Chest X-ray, AP view. Patient: 19 years old, sex M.
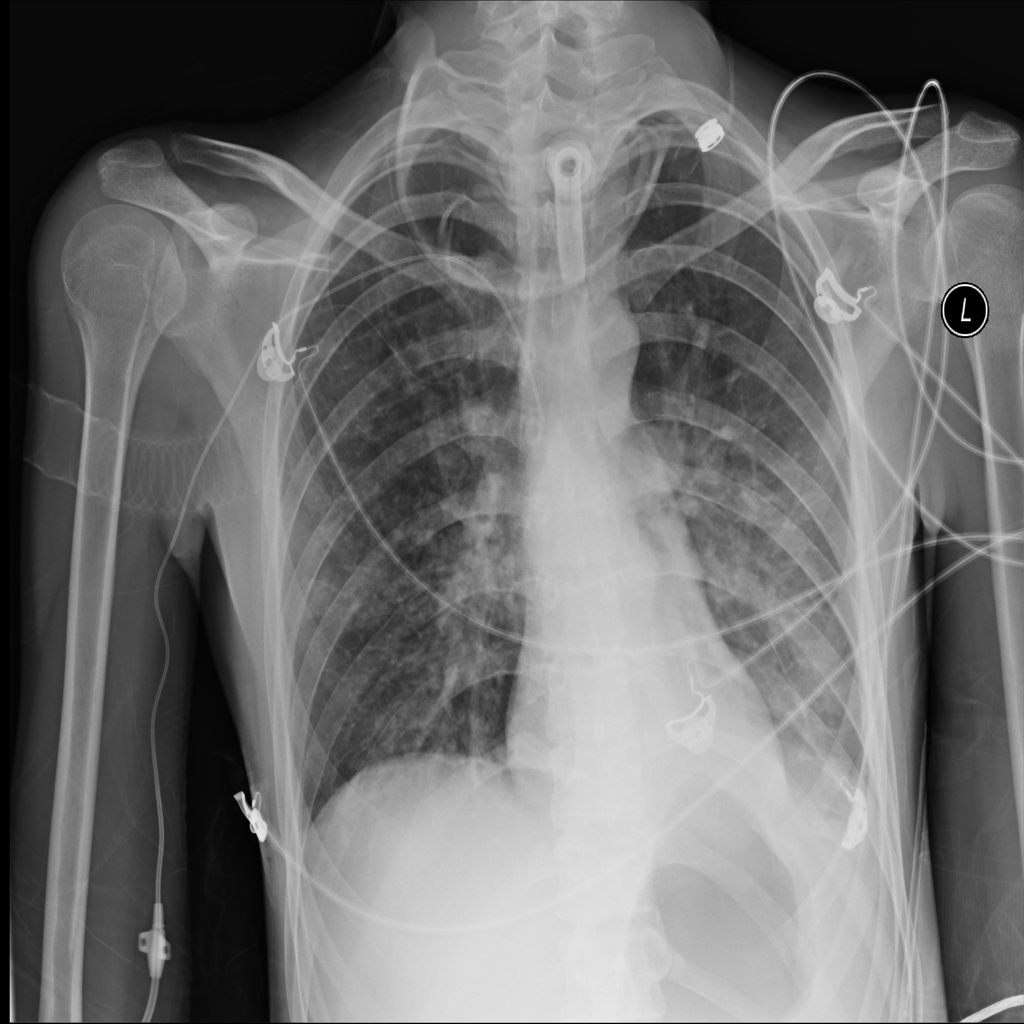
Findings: Effusion, Infiltration, Nodule, Pneumonia